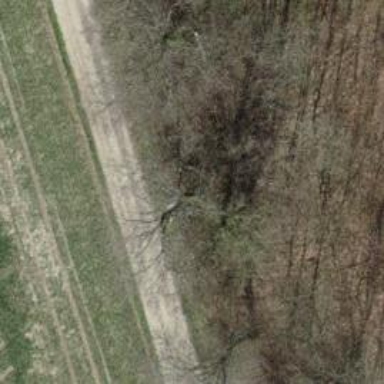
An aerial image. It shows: Hunting stand.